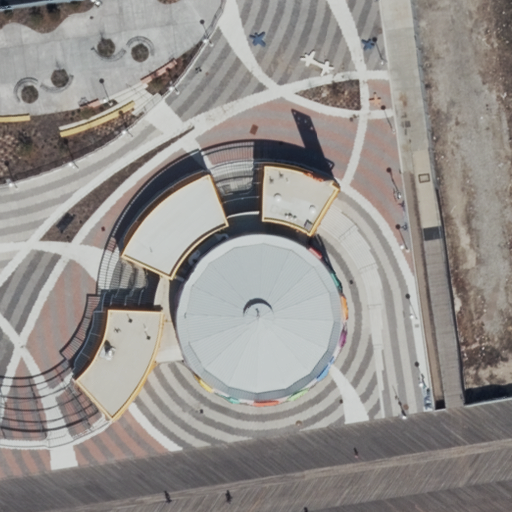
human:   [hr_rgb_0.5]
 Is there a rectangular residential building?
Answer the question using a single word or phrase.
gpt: no

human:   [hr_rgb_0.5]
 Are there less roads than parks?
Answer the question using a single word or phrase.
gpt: no

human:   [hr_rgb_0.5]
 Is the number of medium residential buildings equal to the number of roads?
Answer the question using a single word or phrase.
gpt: no

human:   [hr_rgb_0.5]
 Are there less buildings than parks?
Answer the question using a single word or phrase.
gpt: no

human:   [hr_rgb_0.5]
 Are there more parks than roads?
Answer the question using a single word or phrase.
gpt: no

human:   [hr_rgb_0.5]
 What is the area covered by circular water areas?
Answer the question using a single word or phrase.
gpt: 0m2

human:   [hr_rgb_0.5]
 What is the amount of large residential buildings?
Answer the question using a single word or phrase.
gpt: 0

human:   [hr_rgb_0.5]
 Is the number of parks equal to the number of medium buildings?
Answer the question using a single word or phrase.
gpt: no

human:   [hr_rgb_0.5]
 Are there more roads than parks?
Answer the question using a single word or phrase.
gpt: yes

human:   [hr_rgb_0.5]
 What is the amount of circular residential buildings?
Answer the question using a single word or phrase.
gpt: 0

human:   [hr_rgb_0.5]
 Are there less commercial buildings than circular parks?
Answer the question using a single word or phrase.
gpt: no

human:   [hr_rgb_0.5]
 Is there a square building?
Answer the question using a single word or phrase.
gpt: no

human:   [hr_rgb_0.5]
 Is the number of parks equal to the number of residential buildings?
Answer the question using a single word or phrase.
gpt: no

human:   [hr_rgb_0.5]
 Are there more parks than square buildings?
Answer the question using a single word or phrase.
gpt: yes

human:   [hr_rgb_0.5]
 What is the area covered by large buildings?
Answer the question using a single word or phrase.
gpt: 0m2

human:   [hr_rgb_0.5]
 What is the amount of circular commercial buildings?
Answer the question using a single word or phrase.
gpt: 0

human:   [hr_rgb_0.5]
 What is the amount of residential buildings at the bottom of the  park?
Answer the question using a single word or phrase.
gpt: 1

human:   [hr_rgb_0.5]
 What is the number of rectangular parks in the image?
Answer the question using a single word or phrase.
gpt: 0

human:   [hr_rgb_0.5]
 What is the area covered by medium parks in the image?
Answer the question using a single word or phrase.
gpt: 0m2

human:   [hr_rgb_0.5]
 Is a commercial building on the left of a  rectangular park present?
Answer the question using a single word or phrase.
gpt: no

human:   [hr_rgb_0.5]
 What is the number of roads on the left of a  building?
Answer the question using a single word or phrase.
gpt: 0

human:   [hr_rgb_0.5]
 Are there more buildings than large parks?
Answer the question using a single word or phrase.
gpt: yes

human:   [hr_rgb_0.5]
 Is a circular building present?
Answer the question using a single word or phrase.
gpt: no

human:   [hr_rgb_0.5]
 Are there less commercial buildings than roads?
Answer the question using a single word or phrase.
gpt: yes

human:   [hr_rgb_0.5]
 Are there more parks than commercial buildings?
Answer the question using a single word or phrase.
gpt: yes

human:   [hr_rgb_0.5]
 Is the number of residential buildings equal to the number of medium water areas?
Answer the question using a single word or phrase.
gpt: no

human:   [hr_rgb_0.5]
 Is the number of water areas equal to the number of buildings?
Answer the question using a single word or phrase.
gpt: no

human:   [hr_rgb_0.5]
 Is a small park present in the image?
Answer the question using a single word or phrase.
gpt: no

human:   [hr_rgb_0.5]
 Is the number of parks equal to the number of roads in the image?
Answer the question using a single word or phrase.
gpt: no

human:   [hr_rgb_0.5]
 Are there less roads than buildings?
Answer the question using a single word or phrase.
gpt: yes

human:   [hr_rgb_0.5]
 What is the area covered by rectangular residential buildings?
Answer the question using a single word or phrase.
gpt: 0m2

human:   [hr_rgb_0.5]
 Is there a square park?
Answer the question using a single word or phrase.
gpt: no

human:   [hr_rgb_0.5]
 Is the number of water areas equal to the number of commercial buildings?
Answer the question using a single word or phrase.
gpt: yes

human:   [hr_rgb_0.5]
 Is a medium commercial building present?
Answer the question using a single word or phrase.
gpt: no

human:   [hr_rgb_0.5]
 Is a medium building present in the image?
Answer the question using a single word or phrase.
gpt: yes

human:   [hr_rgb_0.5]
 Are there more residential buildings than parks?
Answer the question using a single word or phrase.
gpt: yes